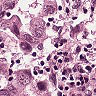
Metastatic tissue present: yes